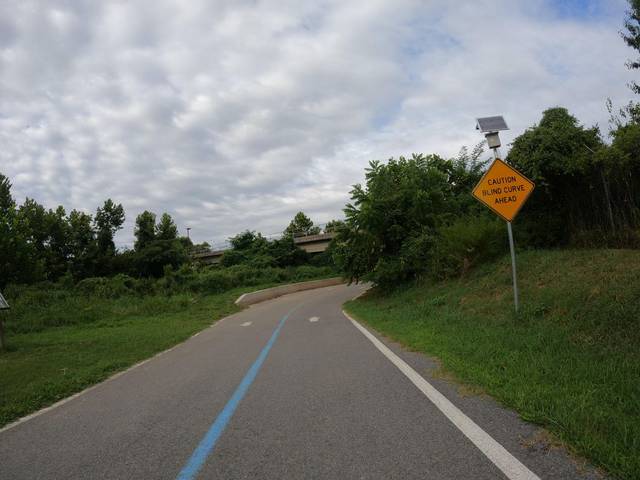
Region: United States
Coordinates: 38.984, -76.926